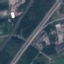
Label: Highway